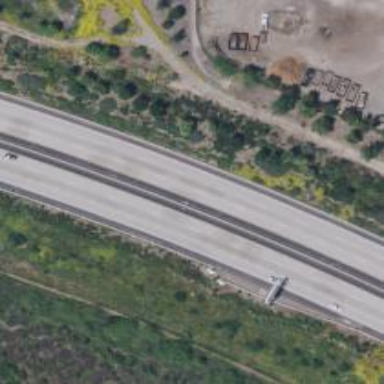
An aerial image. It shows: View of motorway.